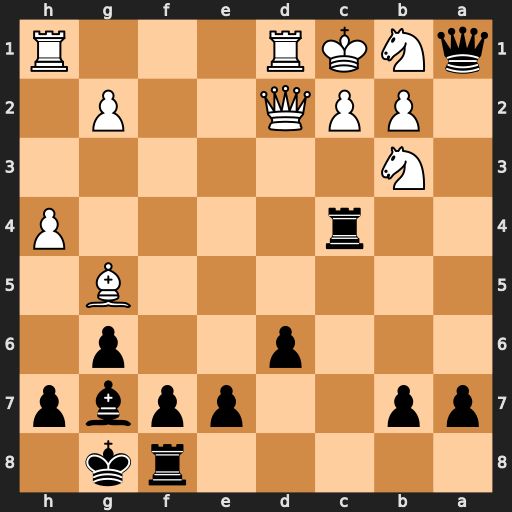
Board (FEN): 5rk1/pp2ppbp/3p2p1/6B1/2r4P/1N6/1PPQ2P1/qNKR3R
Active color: b
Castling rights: -
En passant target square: -
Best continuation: Qxb2#